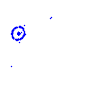
Particle: pion